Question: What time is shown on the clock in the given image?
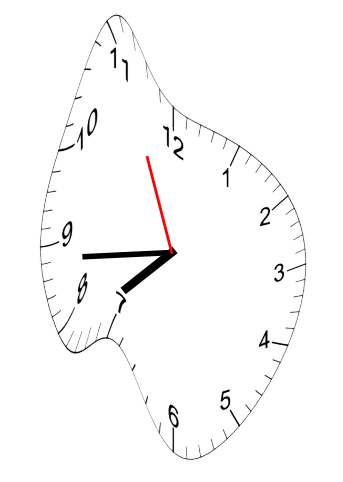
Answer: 07:43:56